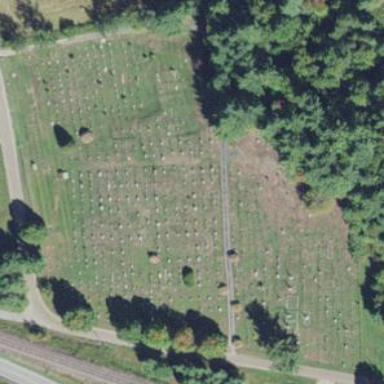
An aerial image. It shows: Cemetery.